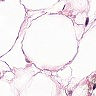
Metastatic tissue present: no